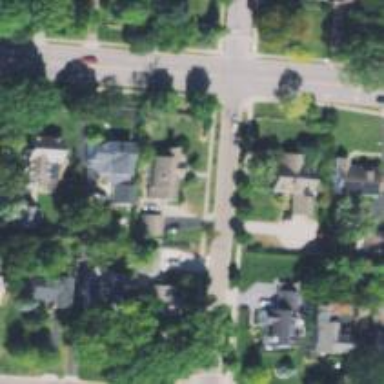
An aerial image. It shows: Residential driveway.